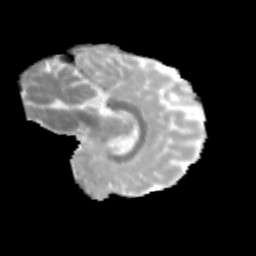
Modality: MD
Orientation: sagittal
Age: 12
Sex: female
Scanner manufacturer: siemens
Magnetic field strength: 3 T
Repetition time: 3.8 s
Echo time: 0.07 s